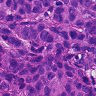
Metastatic tissue present: yes